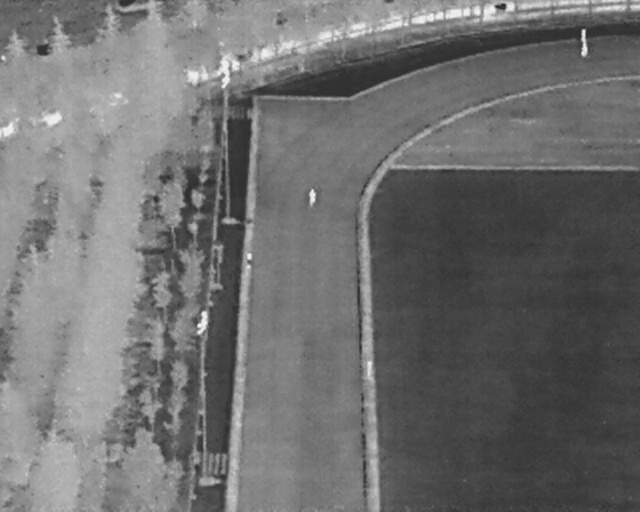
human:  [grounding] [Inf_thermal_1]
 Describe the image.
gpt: In the satellite image, there is  <ref>1 medium person </ref> <box>[[56, 70, 59, 72, 2]]</box> located at bottom,  <ref>2 small person </ref> <box>[[37, 50, 40, 51, 2], [47, 37, 50, 39, 2]]</box> located at center,  <ref>2 small person </ref> <box>[[90, 8, 92, 9, 2], [90, 6, 92, 7, 2]]</box> located at top right.